Question: I am trying to test an iphone application using automation tool,Monkey Talk(inherited from Fone monkey),which is a product of Gorilla Logic.I have strictly followed the Gorilla Logic official website in setting up the process.It was said that,before testing the application using Monkey Talk,we need to install Monkey Talk ios agent in xcode.Here is the link for setting up the same.
<URL>
Despite of following all the steps,I am unable to install ios agent in xcode.
I get the below warning while running the app

Can any one please help me out on this.
Thanks all in advance
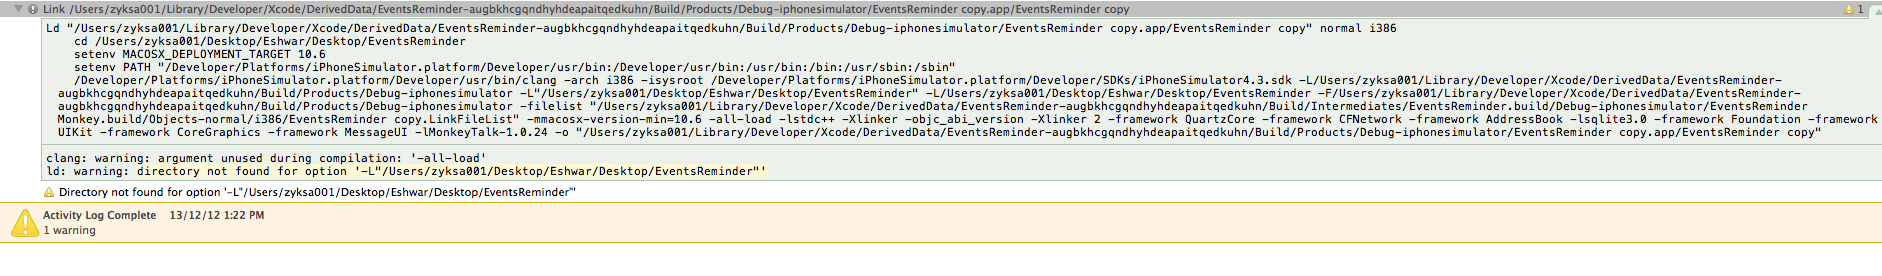
Answer: It says the directory /Users/zyksa001/Desktop/Eshwar/Desktop/EventsReminder doesn't exist.
I'm guessing it has something to do with the multiple Desktops.